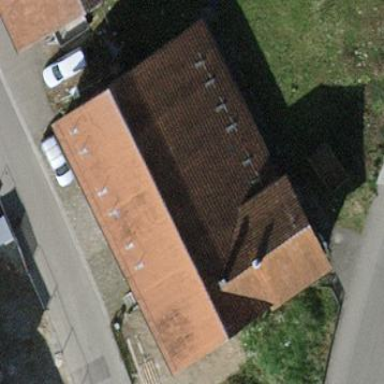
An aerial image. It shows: Farm building.